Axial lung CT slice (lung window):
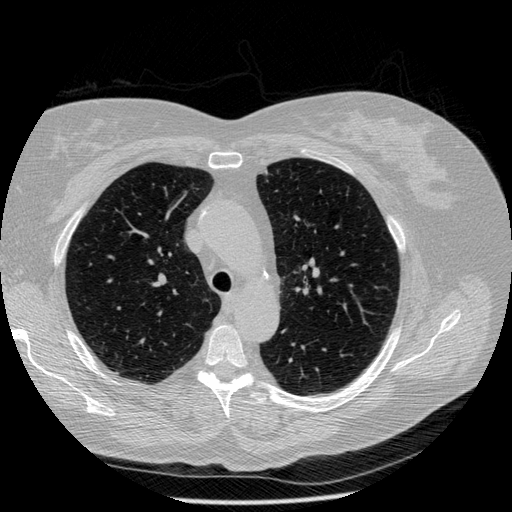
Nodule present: no